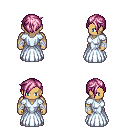
a pixel art fantasy rpg character, male body template, human, tanned skin, underdress, red pants, pink pixie cut hairstyle, white cloth bandages, four views (front, back, left, right), 2x2 character sprite sheet, small pixel art, hard edges, no anti-aliasing